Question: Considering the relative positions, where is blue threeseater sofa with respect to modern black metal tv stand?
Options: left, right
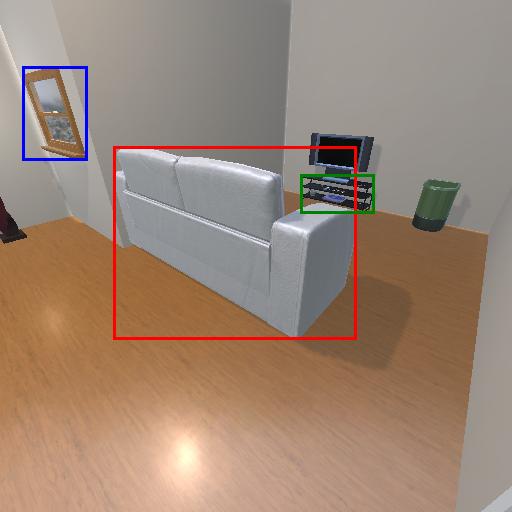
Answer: left